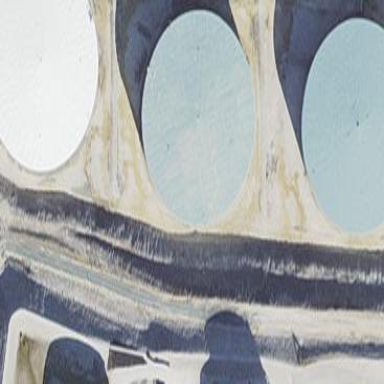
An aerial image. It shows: Storage tank created as man-made structure.